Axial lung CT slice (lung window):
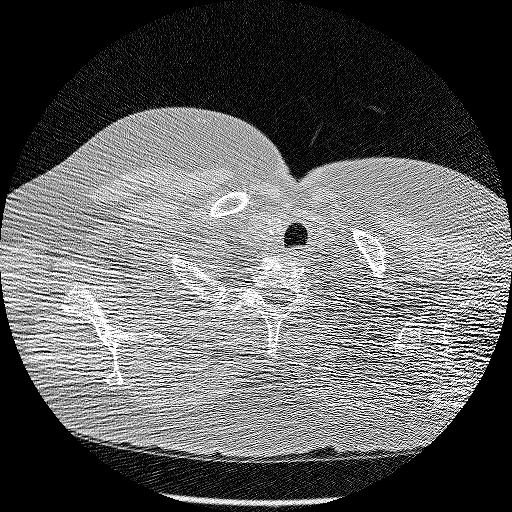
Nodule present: no